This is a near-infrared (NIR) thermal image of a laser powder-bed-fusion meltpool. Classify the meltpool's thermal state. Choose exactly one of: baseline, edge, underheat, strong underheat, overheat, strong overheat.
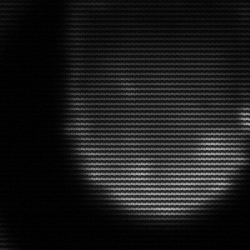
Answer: edge